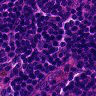
Metastatic tissue present: no